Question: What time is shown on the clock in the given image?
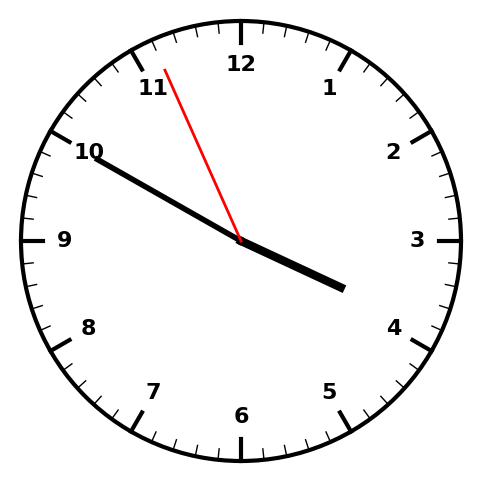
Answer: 03:49:56